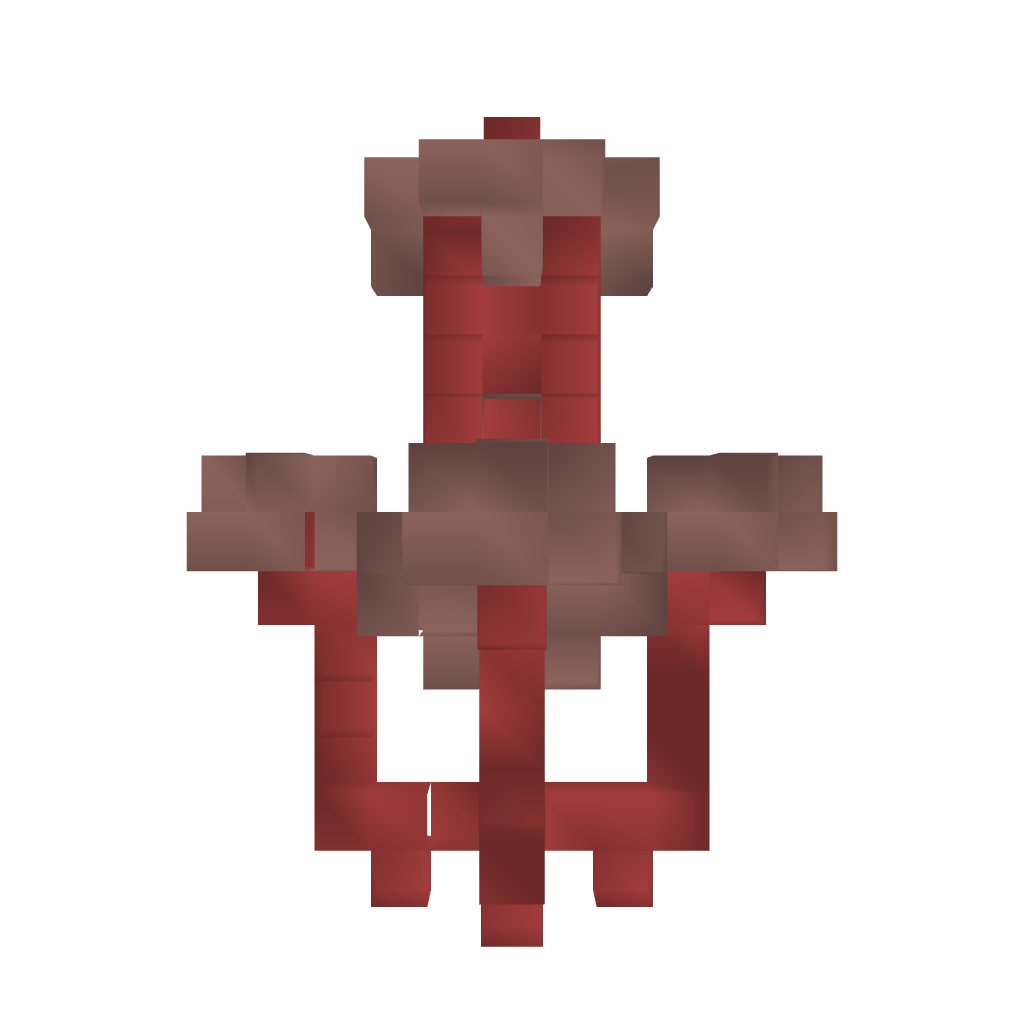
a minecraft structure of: Big Torch good quality